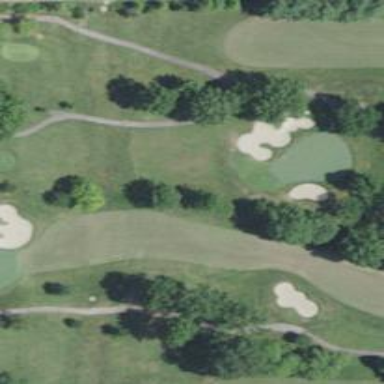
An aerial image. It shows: View of golf hole.